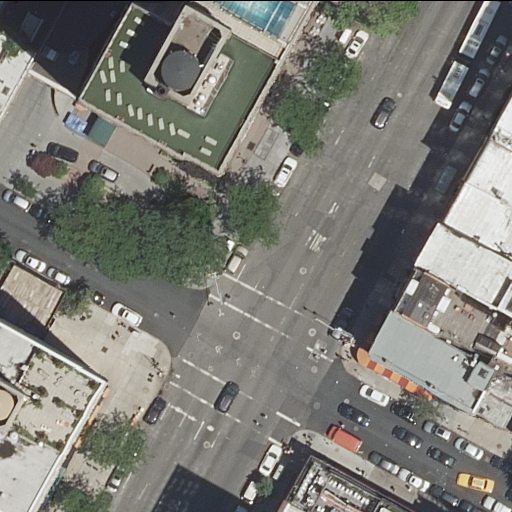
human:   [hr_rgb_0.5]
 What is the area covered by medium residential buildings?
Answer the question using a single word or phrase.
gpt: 900m2

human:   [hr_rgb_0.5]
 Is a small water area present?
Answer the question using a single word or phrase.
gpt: no

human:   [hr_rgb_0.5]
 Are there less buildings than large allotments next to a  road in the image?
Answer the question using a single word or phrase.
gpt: no

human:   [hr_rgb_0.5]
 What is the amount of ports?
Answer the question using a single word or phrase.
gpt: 0

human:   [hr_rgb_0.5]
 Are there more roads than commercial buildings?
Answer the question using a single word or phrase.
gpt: yes

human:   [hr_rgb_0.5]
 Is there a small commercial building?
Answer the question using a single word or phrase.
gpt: no

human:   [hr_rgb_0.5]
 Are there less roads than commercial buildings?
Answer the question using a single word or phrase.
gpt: no

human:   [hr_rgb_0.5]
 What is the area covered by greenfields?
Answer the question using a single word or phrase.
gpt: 0m2

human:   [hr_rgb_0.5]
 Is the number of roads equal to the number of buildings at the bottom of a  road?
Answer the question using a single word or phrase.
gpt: no

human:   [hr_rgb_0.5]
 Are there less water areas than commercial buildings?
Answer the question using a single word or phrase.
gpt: no

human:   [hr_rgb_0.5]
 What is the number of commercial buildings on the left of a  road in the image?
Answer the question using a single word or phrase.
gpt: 0

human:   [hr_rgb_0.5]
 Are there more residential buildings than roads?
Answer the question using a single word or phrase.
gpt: yes

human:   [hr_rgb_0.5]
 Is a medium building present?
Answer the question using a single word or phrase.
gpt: yes

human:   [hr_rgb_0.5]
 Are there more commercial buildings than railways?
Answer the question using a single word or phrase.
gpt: no

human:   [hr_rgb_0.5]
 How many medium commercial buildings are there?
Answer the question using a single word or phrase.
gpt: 0

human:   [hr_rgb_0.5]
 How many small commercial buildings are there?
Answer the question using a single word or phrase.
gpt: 0

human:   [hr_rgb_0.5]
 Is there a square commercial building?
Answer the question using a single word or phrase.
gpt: no

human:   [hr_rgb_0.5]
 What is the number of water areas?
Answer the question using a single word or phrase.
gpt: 0

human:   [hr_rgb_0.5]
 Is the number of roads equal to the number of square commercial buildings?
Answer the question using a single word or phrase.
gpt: no

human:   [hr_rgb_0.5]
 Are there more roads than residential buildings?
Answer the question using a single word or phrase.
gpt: no

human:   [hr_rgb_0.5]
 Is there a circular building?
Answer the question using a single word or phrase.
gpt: no

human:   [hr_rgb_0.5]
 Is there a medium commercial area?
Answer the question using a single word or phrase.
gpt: no

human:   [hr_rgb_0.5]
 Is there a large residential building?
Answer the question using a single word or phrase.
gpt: yes

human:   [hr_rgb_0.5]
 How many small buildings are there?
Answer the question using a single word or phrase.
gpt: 8

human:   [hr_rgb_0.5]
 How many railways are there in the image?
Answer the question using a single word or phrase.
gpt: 0

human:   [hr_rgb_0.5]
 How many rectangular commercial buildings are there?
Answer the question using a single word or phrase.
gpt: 0

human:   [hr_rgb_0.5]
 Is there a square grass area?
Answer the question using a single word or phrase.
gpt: no

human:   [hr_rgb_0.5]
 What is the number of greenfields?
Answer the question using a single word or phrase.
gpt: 0

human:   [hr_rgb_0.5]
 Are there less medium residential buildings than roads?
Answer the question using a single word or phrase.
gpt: no

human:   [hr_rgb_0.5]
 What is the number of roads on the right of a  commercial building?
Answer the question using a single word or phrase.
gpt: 0

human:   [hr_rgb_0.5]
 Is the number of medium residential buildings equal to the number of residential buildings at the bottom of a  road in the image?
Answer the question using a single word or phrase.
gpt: no

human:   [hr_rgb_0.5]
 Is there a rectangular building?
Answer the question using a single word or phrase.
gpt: yes

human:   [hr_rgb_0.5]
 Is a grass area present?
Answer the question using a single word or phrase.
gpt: no

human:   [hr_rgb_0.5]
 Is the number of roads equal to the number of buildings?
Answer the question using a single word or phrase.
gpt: no

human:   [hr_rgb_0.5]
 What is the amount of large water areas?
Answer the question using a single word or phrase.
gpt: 0

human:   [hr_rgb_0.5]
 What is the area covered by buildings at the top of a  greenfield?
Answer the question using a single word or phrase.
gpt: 0m2